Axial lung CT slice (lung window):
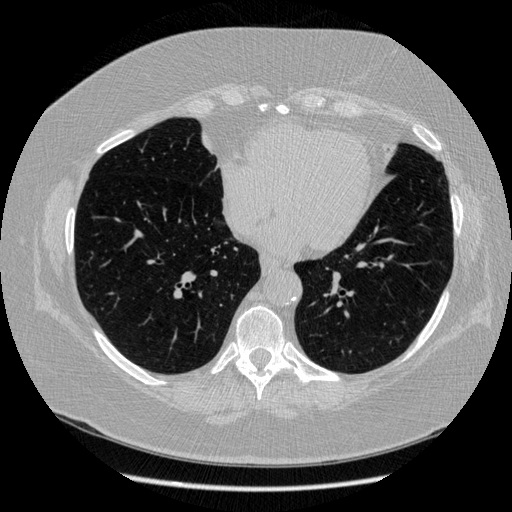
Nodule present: no